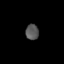
Tissue: skin
Cell type: Epithelial cells
Senescence score: 0.2838
Nuclear area (px): 199
Mean DAPI intensity: 86.739